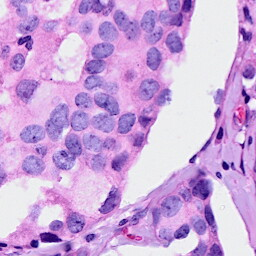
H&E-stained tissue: Breast